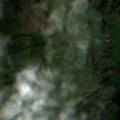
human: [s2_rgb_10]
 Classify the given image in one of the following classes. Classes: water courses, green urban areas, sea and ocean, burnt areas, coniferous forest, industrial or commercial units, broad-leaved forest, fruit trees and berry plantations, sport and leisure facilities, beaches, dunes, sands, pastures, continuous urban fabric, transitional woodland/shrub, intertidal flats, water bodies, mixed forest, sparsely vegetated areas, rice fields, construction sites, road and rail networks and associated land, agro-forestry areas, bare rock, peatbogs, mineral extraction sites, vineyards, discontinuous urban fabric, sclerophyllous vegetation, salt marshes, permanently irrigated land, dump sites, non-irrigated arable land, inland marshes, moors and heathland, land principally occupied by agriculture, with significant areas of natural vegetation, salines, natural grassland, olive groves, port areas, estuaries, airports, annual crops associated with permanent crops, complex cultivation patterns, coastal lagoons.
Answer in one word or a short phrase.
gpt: sport and leisure facilities, pastures, land principally occupied by agriculture, with significant areas of natural vegetation, coniferous forest, moors and heathland